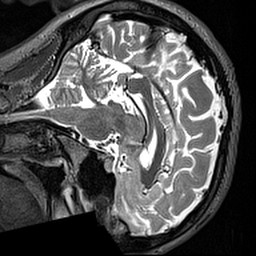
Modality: T2w
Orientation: sagittal
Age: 25
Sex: female
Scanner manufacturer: siemens
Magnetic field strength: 3 T
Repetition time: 3.2 s
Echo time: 0.567 s